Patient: sex F, age 62
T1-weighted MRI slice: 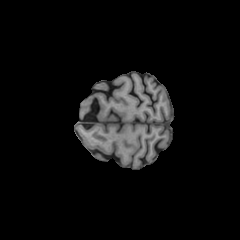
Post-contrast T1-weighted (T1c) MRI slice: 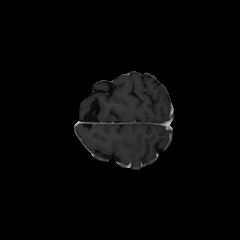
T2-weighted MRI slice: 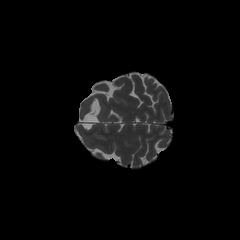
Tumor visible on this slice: no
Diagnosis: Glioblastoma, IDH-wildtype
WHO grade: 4